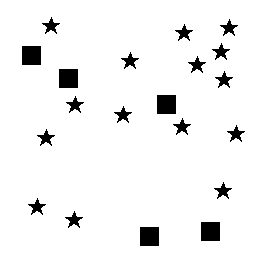
Squares: 5
Triangles: 0
Stars: 15
Total shapes: 20